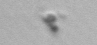
Label: detritus